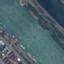
Land use / land cover class: River